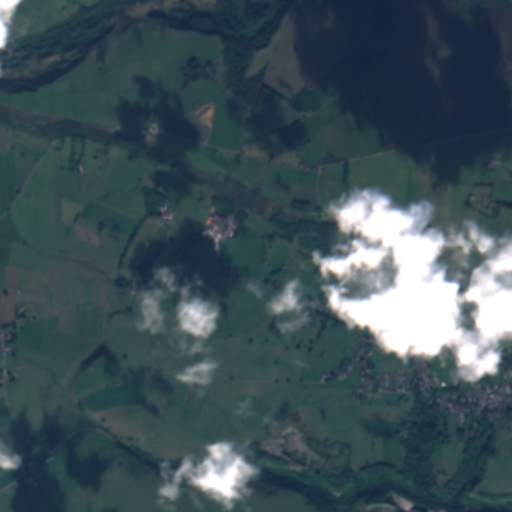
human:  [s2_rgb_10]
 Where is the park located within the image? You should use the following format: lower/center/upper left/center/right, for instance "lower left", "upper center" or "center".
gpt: The park is located in the lower right of the image.
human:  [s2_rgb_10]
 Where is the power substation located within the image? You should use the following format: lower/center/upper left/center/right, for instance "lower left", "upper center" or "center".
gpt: The power substation is located in the lower right of the image.
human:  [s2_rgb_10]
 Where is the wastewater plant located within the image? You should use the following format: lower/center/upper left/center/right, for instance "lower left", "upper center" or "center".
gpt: The wastewater plant is located in the center left of the image.
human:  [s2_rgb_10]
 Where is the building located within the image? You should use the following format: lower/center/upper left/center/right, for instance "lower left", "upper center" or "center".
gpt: There is no building in the image.